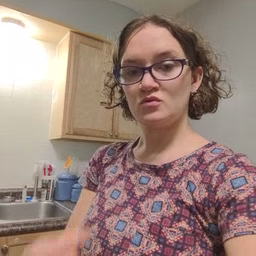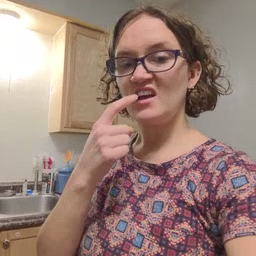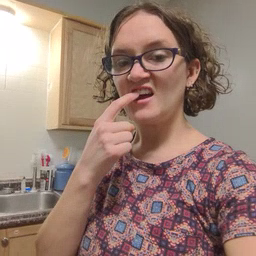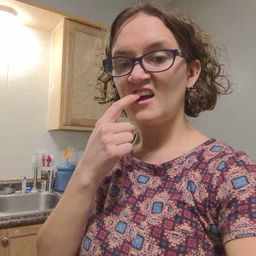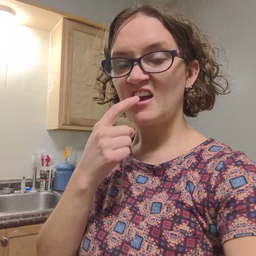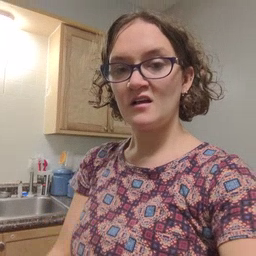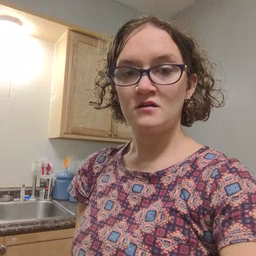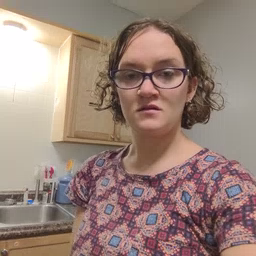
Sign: tooth